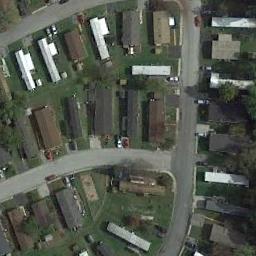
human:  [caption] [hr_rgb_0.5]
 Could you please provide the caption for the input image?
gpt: Many buildings are in the mobile home park .

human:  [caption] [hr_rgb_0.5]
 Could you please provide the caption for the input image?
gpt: The mobile home park is on the grass next to the road .

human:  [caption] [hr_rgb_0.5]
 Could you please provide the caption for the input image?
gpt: Here are four rows of white mobile homes .

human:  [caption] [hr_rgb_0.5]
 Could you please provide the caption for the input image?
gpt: The mobile home park has some neatly arranged mobile homes on the grass and some roads go through the mobile home park .

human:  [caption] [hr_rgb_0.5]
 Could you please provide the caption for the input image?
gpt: There are many buildings on green lawns in the mobile home park .